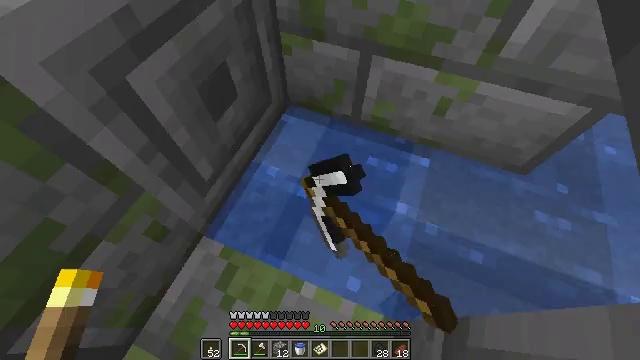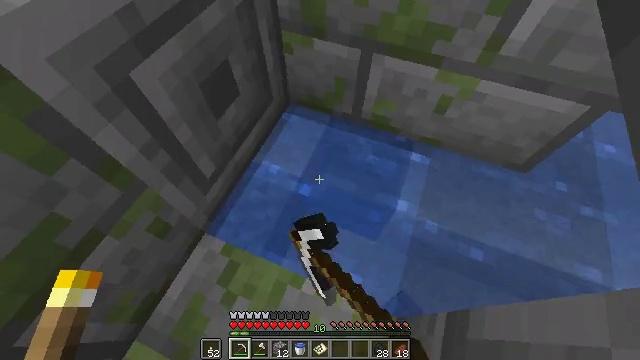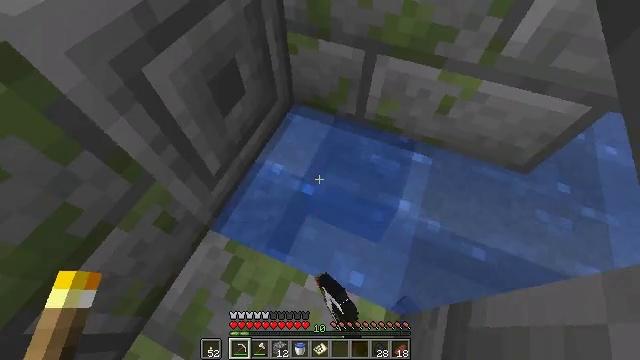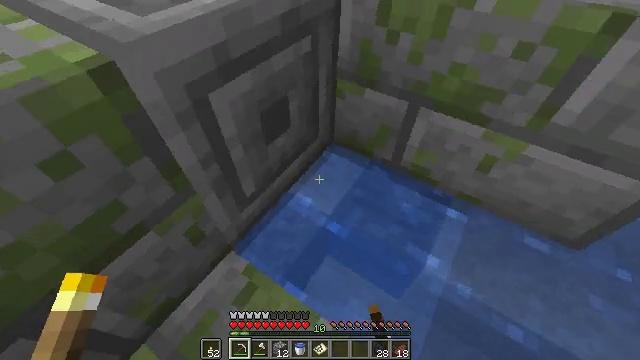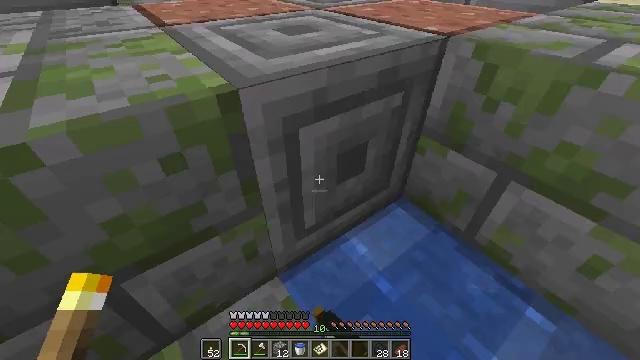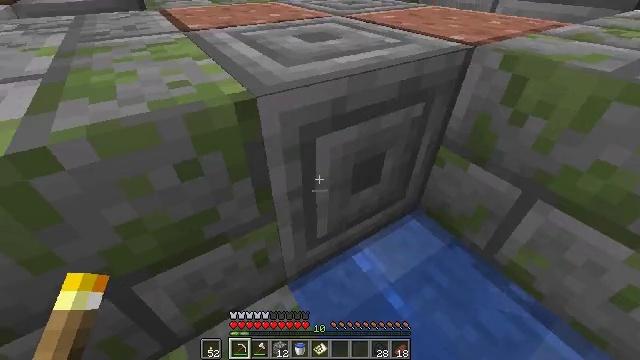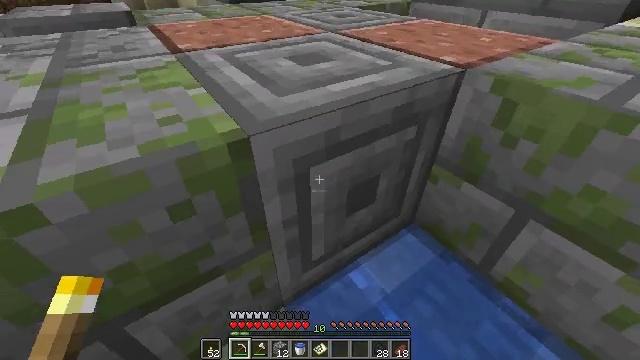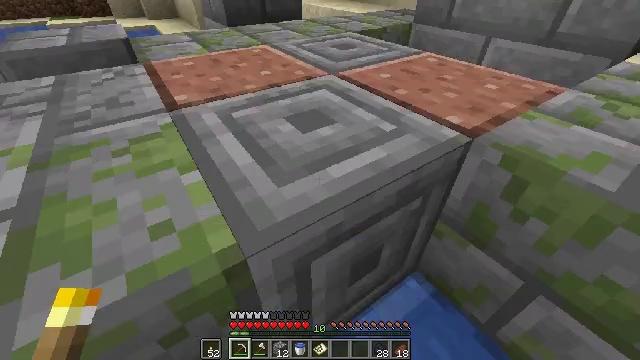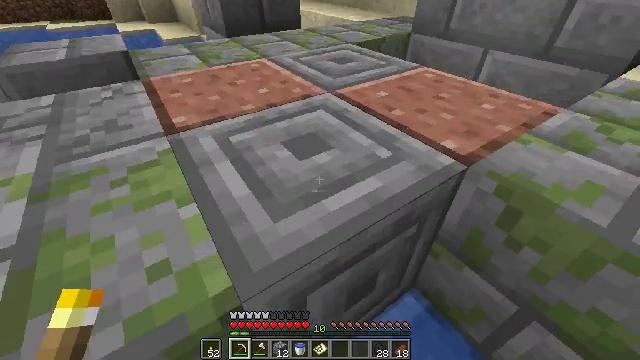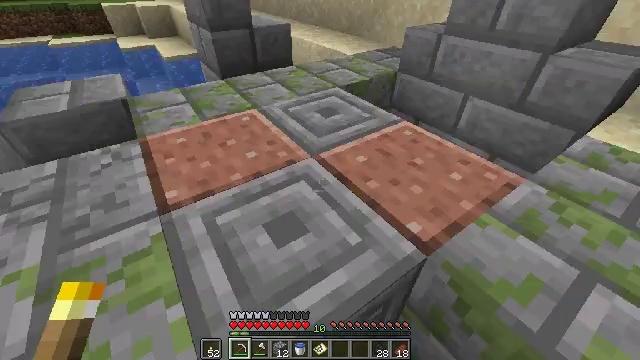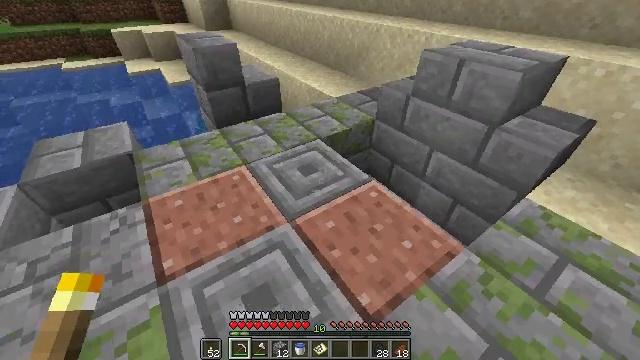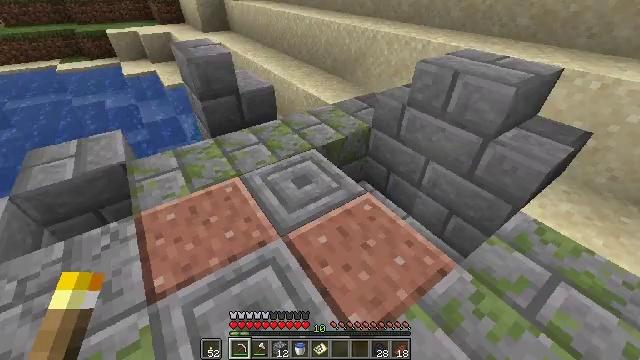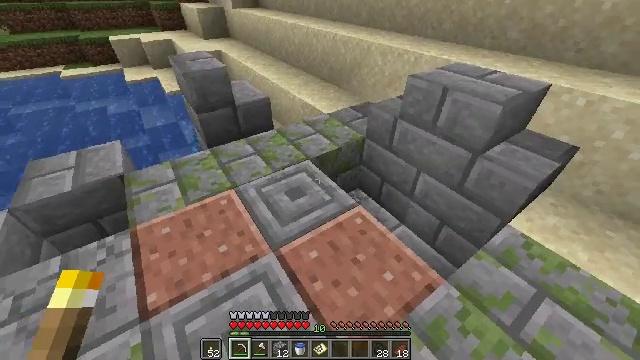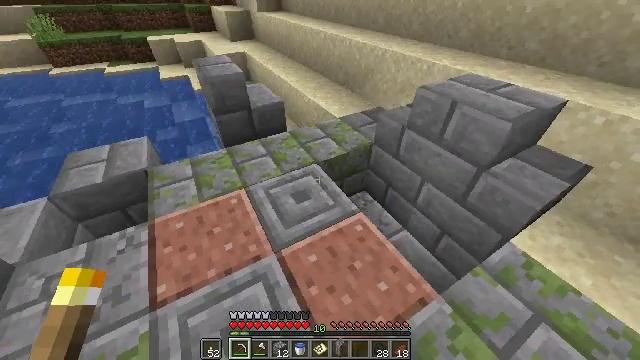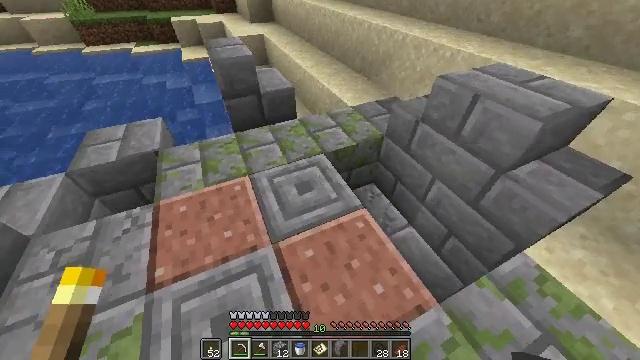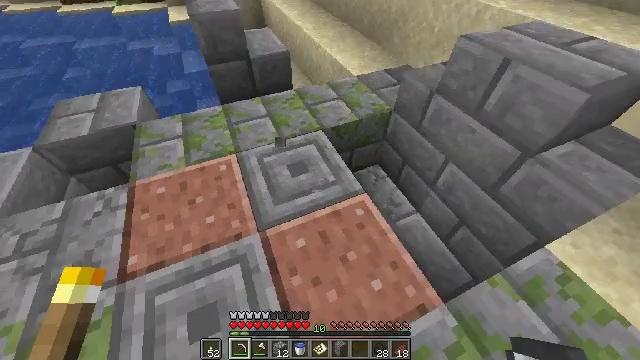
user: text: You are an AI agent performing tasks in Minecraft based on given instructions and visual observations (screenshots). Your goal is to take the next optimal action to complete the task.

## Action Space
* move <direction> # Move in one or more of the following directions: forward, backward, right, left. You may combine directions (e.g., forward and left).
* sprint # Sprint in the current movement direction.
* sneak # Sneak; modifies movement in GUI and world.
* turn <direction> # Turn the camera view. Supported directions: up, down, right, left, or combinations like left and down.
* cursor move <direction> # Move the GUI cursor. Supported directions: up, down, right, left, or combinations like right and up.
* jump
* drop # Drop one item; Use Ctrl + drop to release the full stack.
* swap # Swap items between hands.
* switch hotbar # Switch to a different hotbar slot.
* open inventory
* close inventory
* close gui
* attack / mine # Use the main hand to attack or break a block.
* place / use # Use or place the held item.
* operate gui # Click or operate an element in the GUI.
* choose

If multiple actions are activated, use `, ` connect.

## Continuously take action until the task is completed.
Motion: motion action
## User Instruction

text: Attack the chiseled stone bricks to break it.
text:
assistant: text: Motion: move back, sneak, attack / mine
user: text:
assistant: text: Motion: move back, sneak, attack / mine
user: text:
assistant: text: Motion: sneak, turn left and up, attack / mine
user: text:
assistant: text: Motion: move forward, sneak, turn left and up
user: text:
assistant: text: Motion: move forward, turn left
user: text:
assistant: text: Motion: move forward, turn right
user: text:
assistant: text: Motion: move forward
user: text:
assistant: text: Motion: move forward, sprint, jump
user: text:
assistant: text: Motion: move forward, sprint, jump
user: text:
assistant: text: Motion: move forward, sprint, jump
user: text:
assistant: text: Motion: move forward, sprint, jump
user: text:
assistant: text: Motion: move forward, sprint, jump
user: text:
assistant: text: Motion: move forward, sprint, turn left and down, jump
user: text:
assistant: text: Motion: move forward, sprint, turn left and down
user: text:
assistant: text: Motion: move forward, turn left and down, attack / mine
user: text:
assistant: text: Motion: move forward and move left, turn left and down, attack / mine
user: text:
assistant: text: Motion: move left, turn left and down, attack / mine
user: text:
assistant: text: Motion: move left, turn down, attack / mine
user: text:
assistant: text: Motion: move left, turn right and down, attack / mine
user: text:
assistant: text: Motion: turn right and down, attack / mine
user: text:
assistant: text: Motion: turn right, attack / mine
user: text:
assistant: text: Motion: attack / mine
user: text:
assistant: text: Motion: attack / mine
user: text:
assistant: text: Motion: attack / mine
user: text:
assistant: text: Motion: attack / mine
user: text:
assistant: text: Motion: attack / mine
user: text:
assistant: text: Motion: attack / mine
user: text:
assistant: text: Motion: attack / mine
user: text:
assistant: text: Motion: attack / mine
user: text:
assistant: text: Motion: attack / mine